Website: apple
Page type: customer-info-address
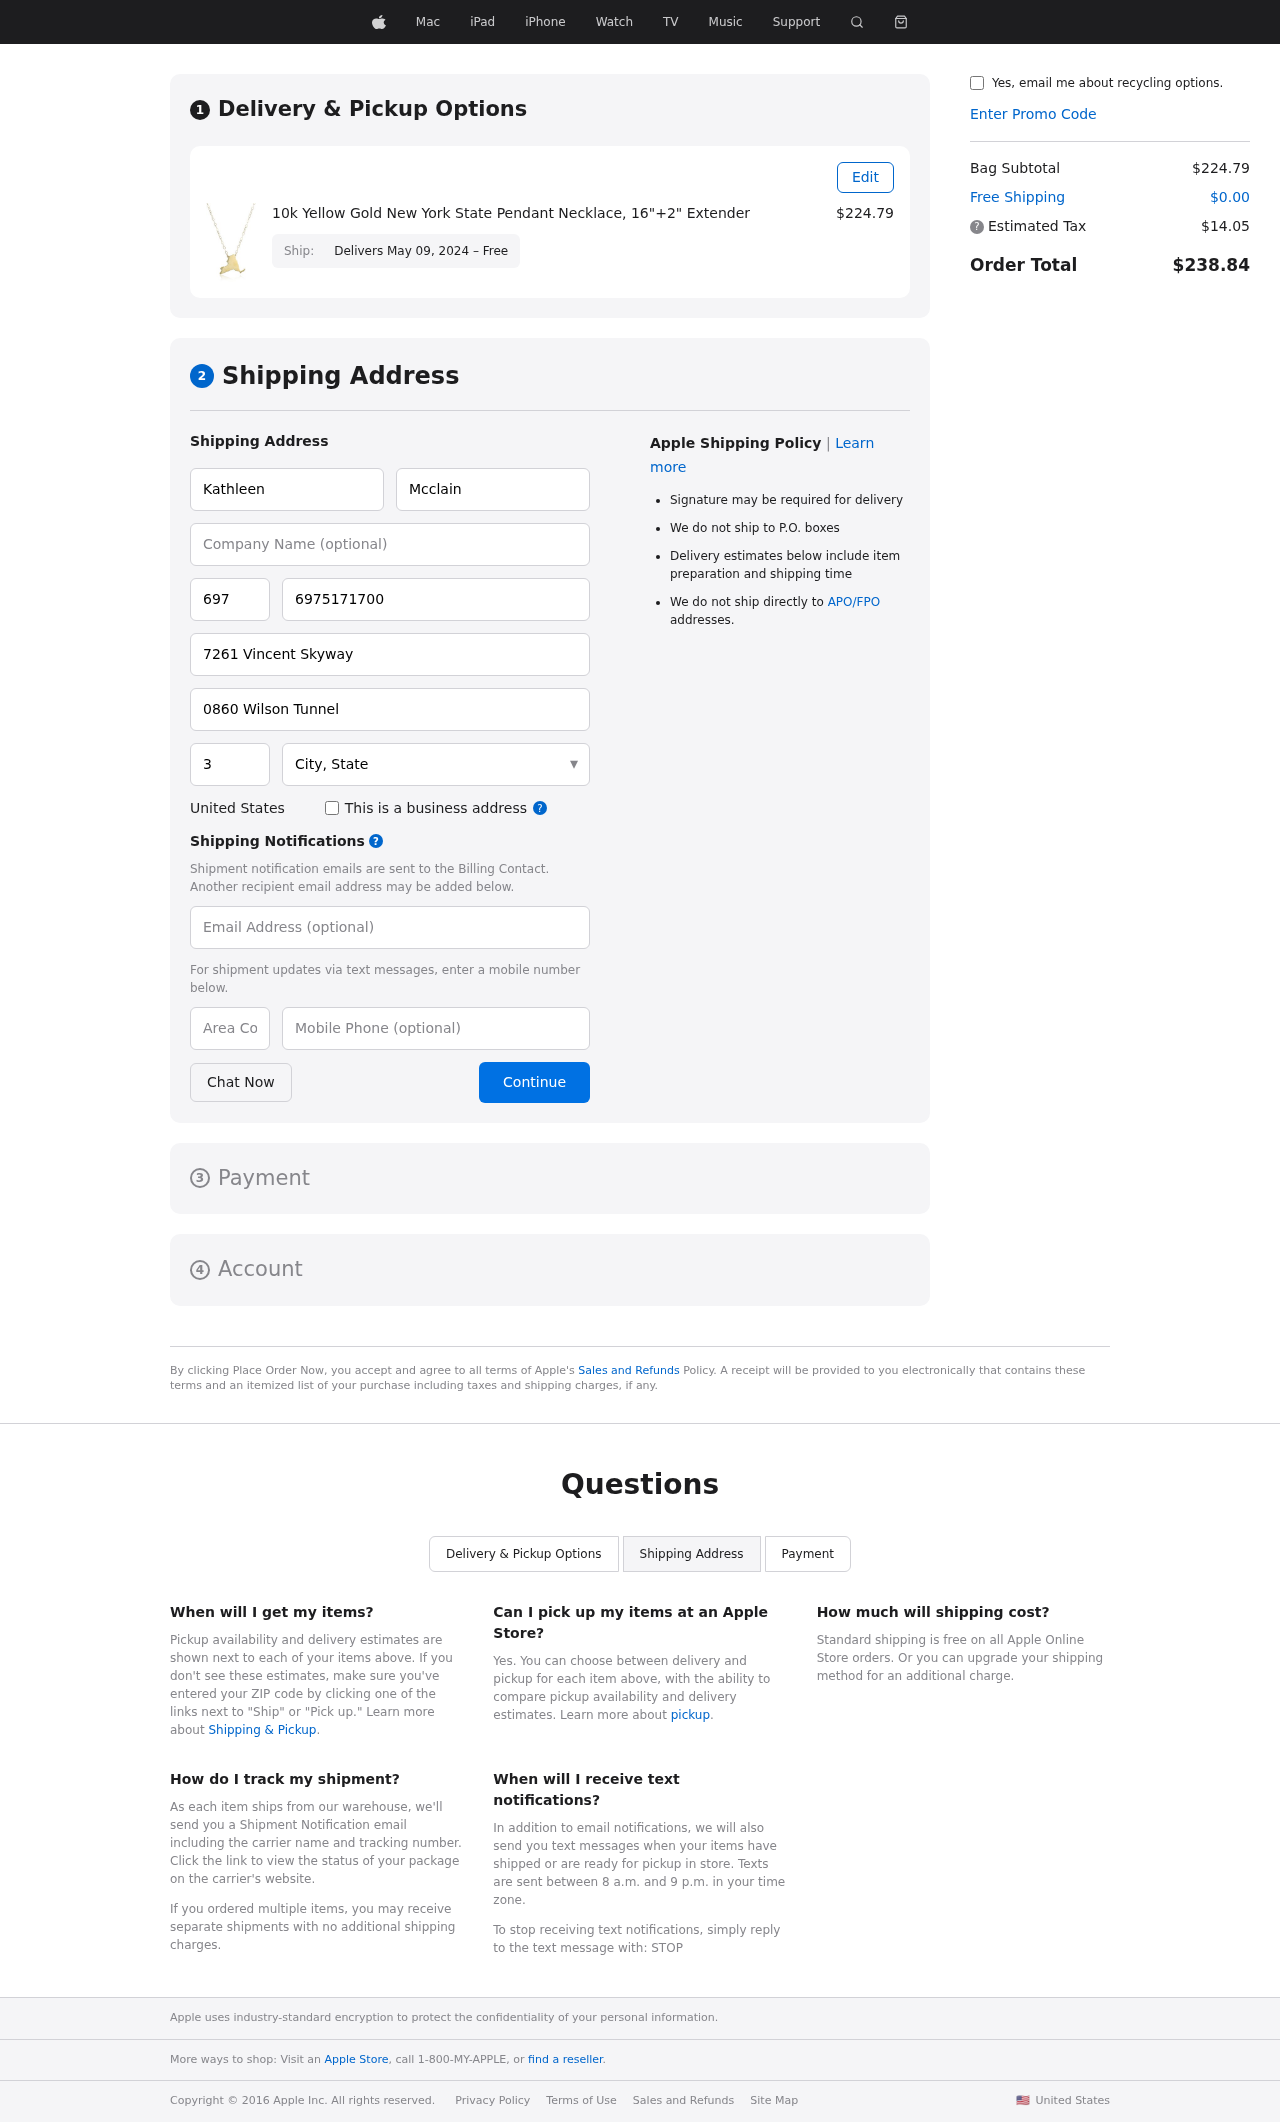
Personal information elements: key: PII_CITY_STATE
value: West Megan, GU
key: PII_COUNTRY
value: United States
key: PII_EMAIL
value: kathleen.mcclain@gmail.com
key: PII_FIRSTNAME
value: Kathleen
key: PII_LASTNAME
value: Mcclain
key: PII_PHONE
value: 6975171700
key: PII_PHONE_AREA
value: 697
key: PII_POSTCODE
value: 39431
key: PII_STREET
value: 7261 Vincent Skyway
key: PII_STREET2
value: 0860 Wilson Tunnel
Product elements: key: PRODUCT1_NAME
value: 10k Yellow Gold New York State Pendant Necklace, 16"+2" Extender
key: PRODUCT1_PRICE
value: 224.79
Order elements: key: ORDER_DELIVERY_DATE
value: Delivers May 09, 2024 – Free
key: ORDER_SUBTOTAL
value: $224.79
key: ORDER_SHIPPING_COST
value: $0.00
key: ORDER_TAX
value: $14.05
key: ORDER_TOTAL
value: $238.84